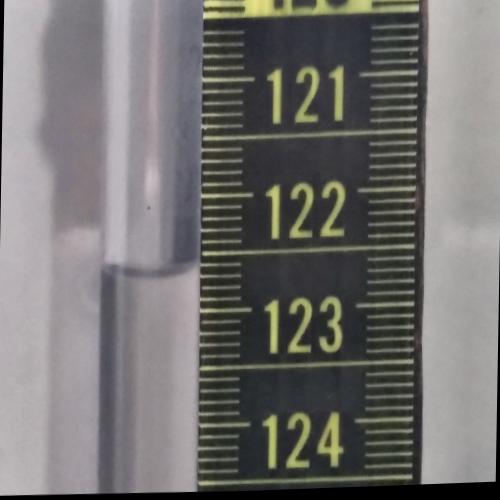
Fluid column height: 122.6 cm